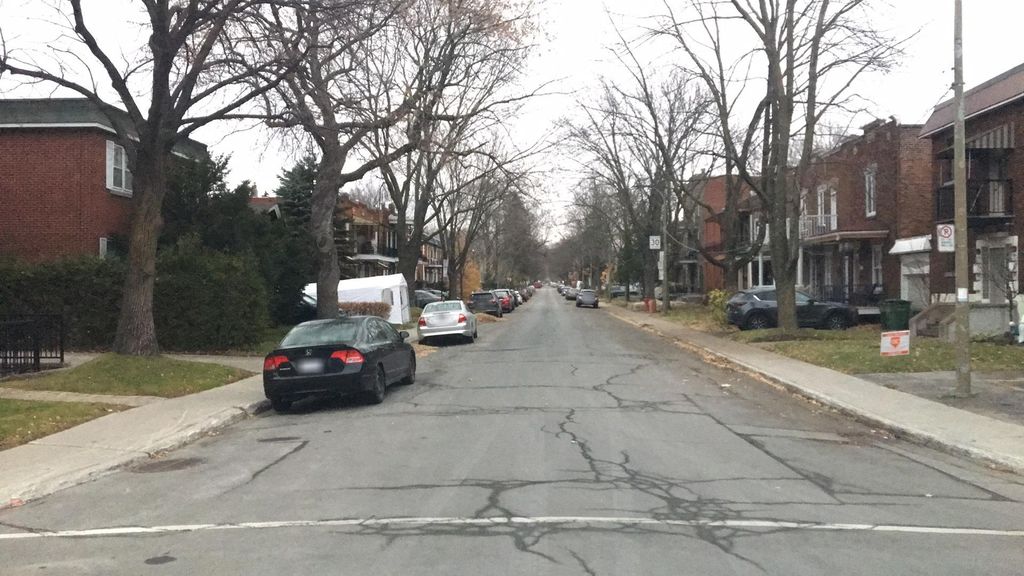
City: montreal